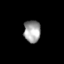
Tissue: skin
Cell type: Epithelial cells
Senescence score: 0.1911
Nuclear area (px): 363
Mean DAPI intensity: 160.645